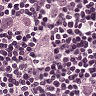
Metastatic tissue present: yes